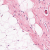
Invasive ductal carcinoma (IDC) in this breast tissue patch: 0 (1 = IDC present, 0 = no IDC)